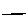
Label: line